Field crop: maize
Growth stage: 2
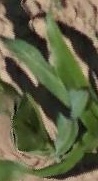
Species: maize